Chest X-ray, AP view. Patient: 57 years old, sex M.
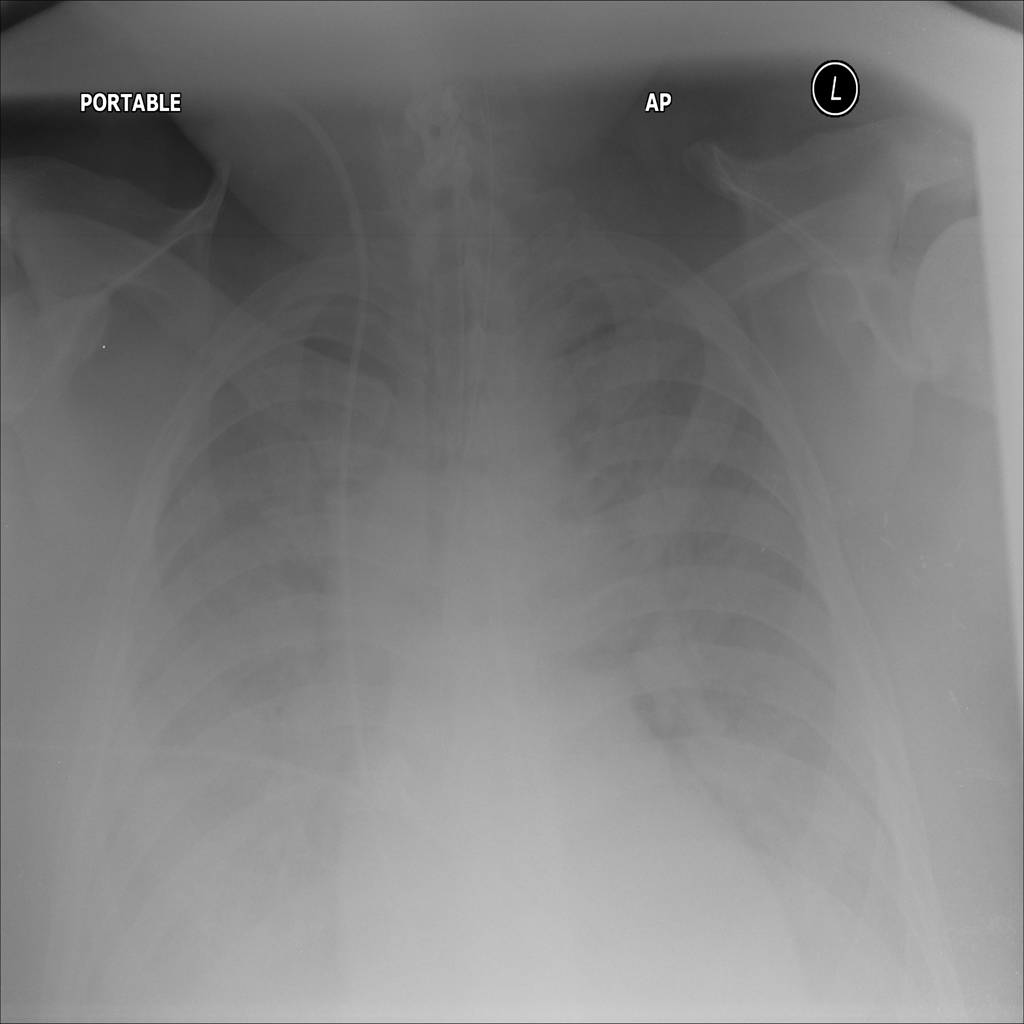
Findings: Edema, Infiltration